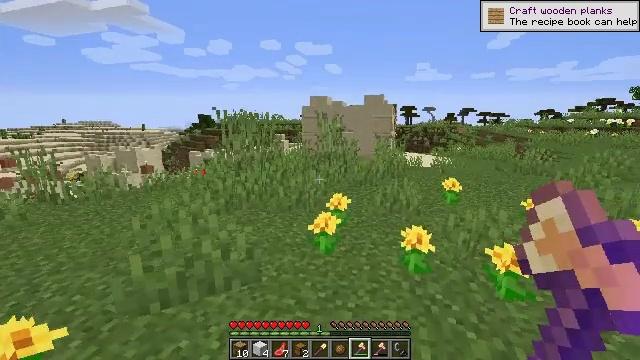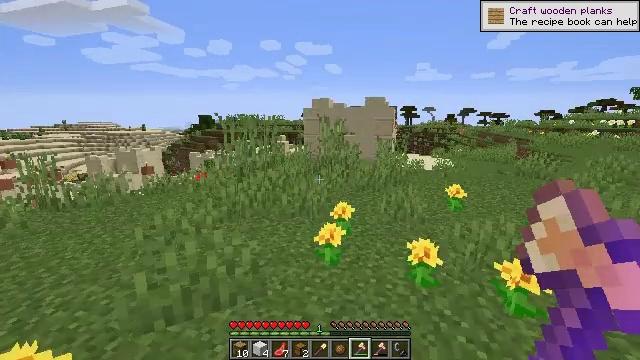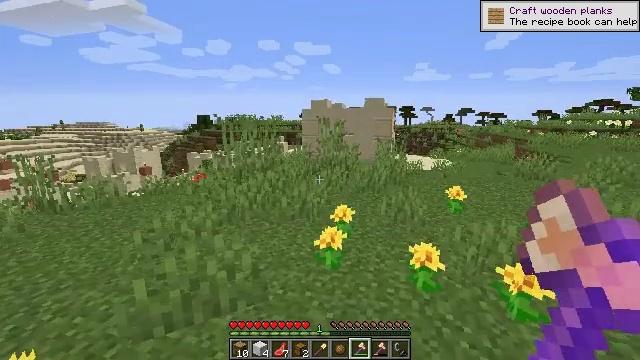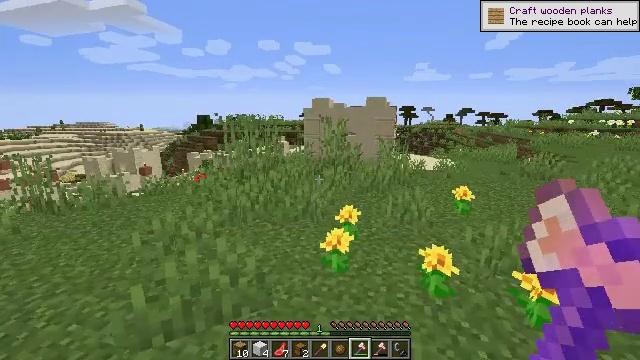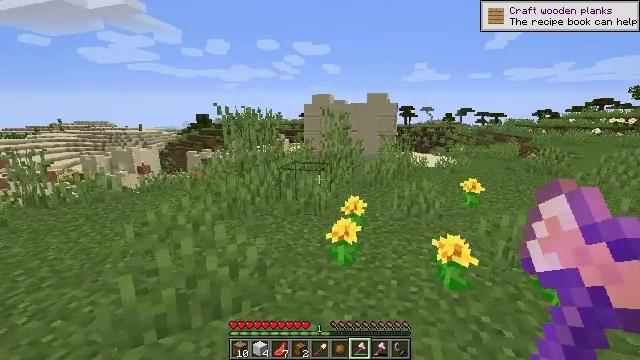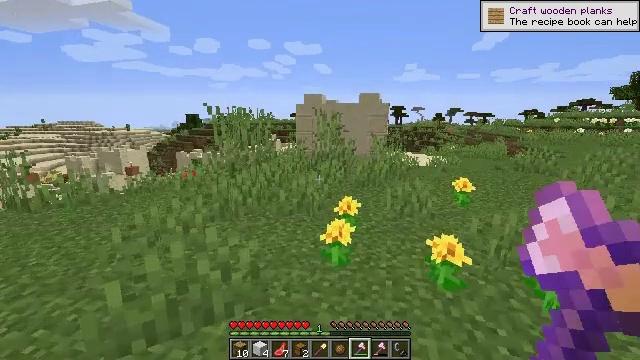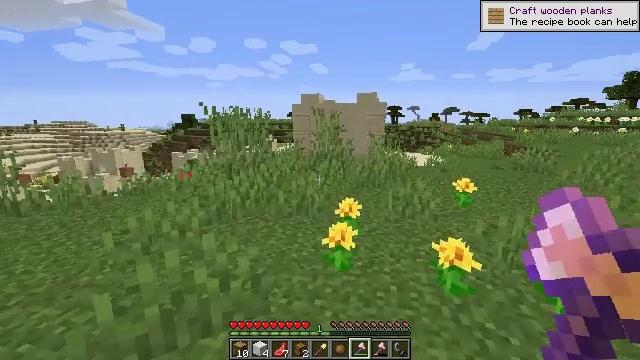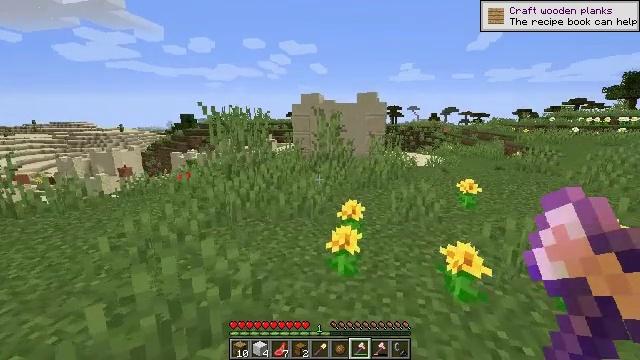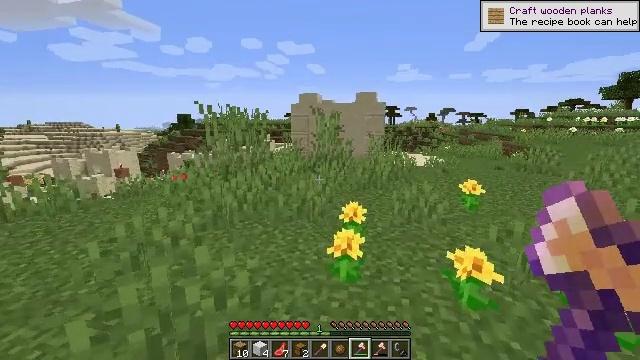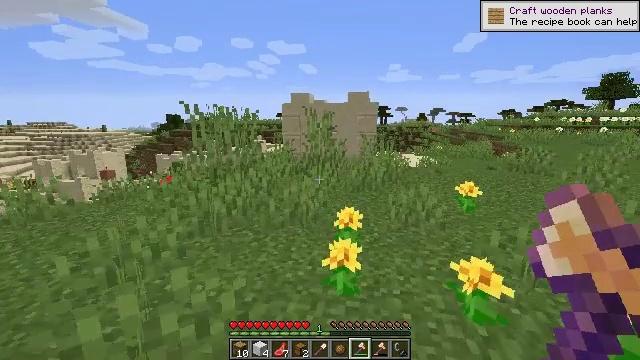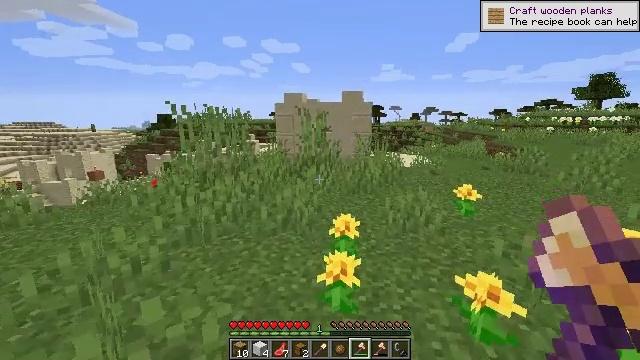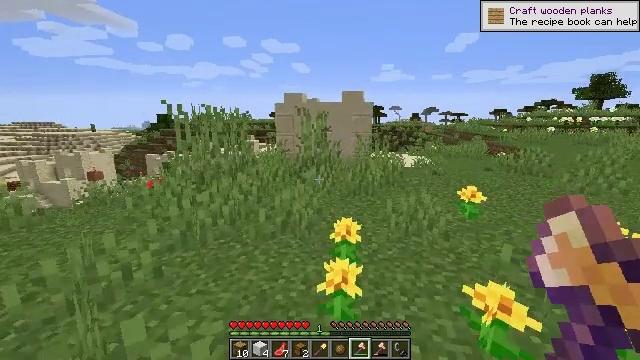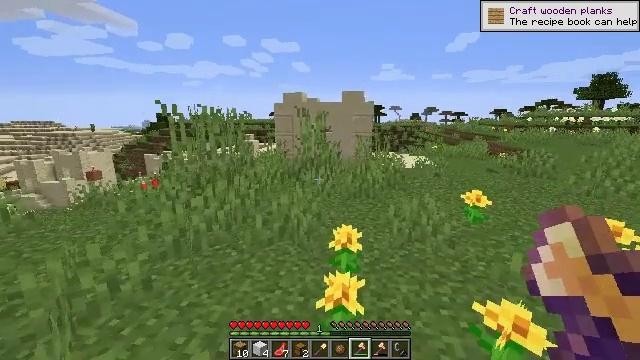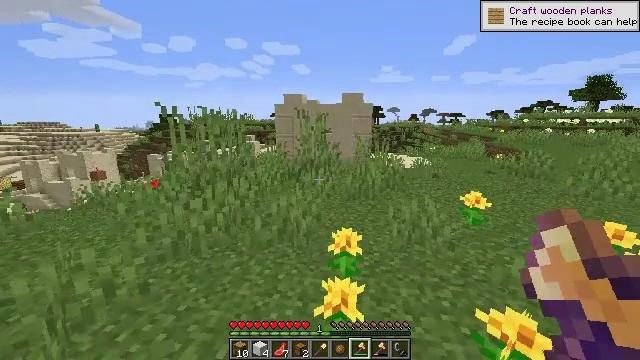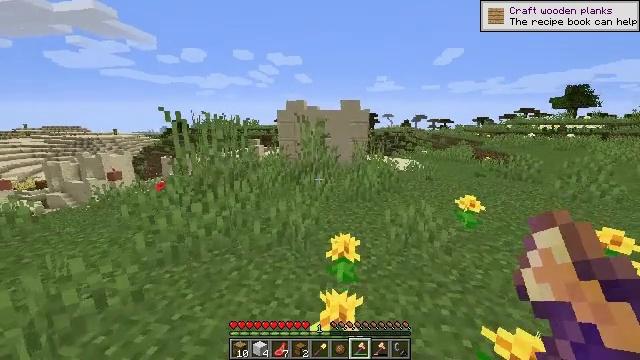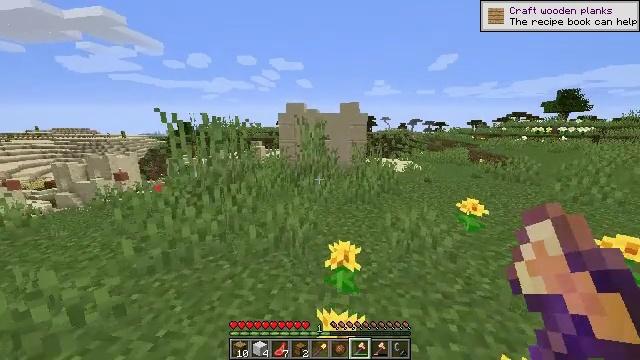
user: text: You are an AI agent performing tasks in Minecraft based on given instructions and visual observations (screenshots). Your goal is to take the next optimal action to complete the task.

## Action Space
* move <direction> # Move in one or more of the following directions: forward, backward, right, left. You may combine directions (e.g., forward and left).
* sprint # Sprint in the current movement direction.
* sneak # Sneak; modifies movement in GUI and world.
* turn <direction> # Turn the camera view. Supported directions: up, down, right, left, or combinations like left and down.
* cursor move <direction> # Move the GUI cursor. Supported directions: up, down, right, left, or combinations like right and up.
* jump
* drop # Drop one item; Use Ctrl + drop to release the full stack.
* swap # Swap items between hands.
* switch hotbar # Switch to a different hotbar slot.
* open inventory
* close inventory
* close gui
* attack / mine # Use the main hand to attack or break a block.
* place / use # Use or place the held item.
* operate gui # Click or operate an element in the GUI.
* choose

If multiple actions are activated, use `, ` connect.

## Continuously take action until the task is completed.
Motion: motion action
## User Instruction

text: Retrieve the lectern from the structure.
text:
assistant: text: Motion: move forward
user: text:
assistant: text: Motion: move forward
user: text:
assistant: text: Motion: move forward
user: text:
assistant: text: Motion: move forward
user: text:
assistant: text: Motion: move forward, turn right
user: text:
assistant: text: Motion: no_op
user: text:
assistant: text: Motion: no_op
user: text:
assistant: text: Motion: move forward
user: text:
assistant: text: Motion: move forward, turn right
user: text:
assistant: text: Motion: move forward, turn right
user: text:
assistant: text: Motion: no_op
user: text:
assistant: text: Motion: move forward
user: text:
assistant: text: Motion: move forward
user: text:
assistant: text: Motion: move forward
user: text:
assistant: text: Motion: move forward
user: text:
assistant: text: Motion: move forward
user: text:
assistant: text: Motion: move forward, turn right
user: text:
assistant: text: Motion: move forward, turn right
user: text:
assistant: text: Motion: move forward, turn right
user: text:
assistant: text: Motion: move forward, turn right
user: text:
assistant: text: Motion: move forward, turn right
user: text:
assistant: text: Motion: move forward, turn right
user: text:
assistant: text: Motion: move forward, turn right
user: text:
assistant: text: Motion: move forward
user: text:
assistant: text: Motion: move forward
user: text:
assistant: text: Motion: move forward
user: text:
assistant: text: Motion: move forward
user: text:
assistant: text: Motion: move forward
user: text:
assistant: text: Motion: move forward, turn right
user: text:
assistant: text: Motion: move forward, turn right